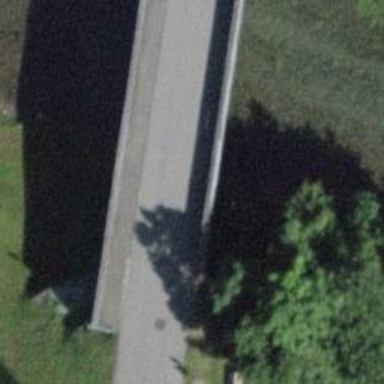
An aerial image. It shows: Unclassified road with asphalt surface running over bridge.